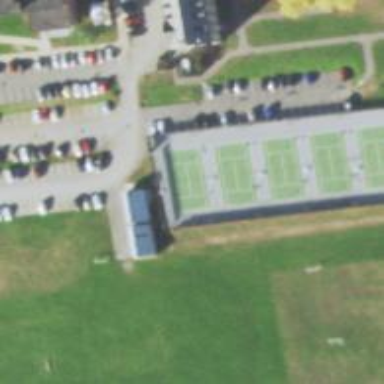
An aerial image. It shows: Tennis court on pitch designated for leisure land.